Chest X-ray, PA view. Patient: 50 years old, sex F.
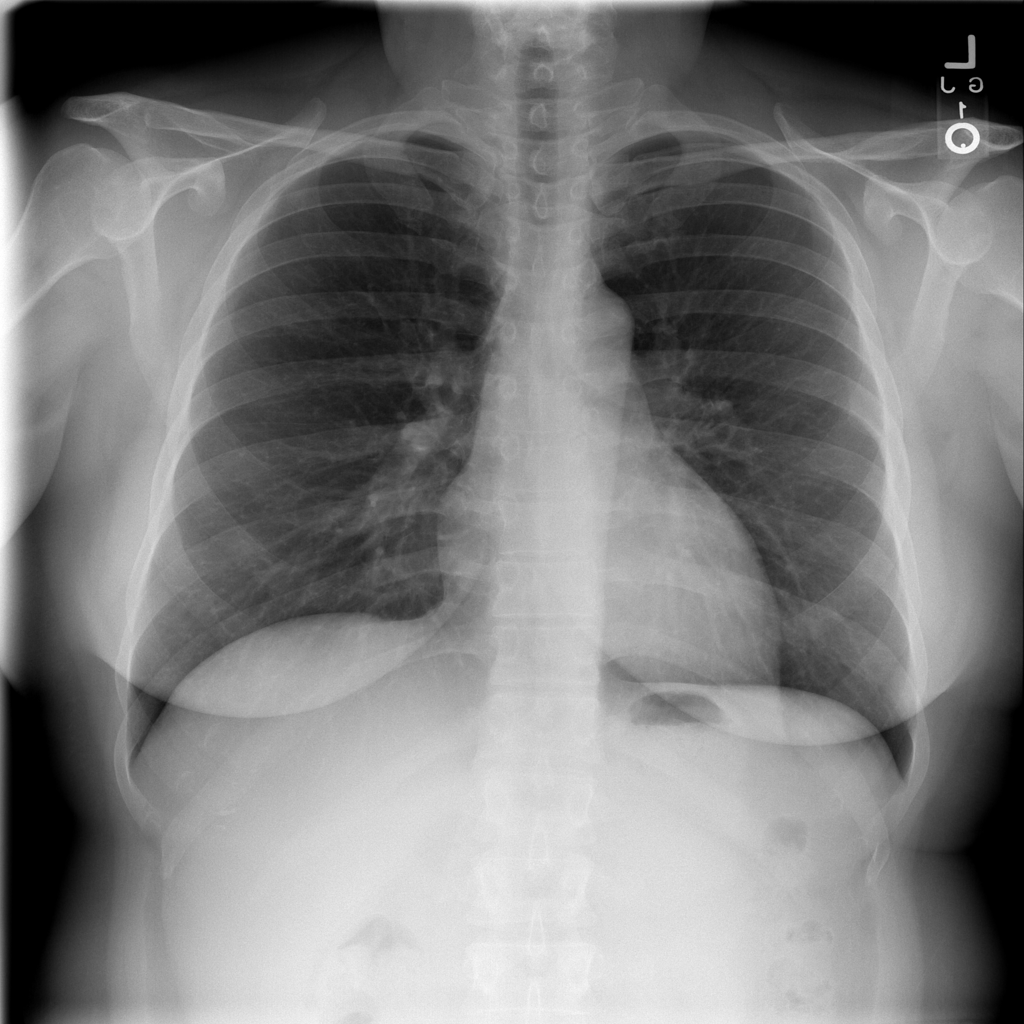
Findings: No Finding